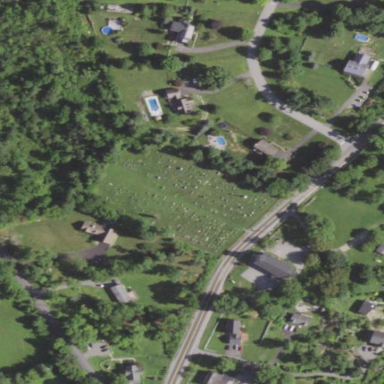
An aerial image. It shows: Graveyard.